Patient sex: M
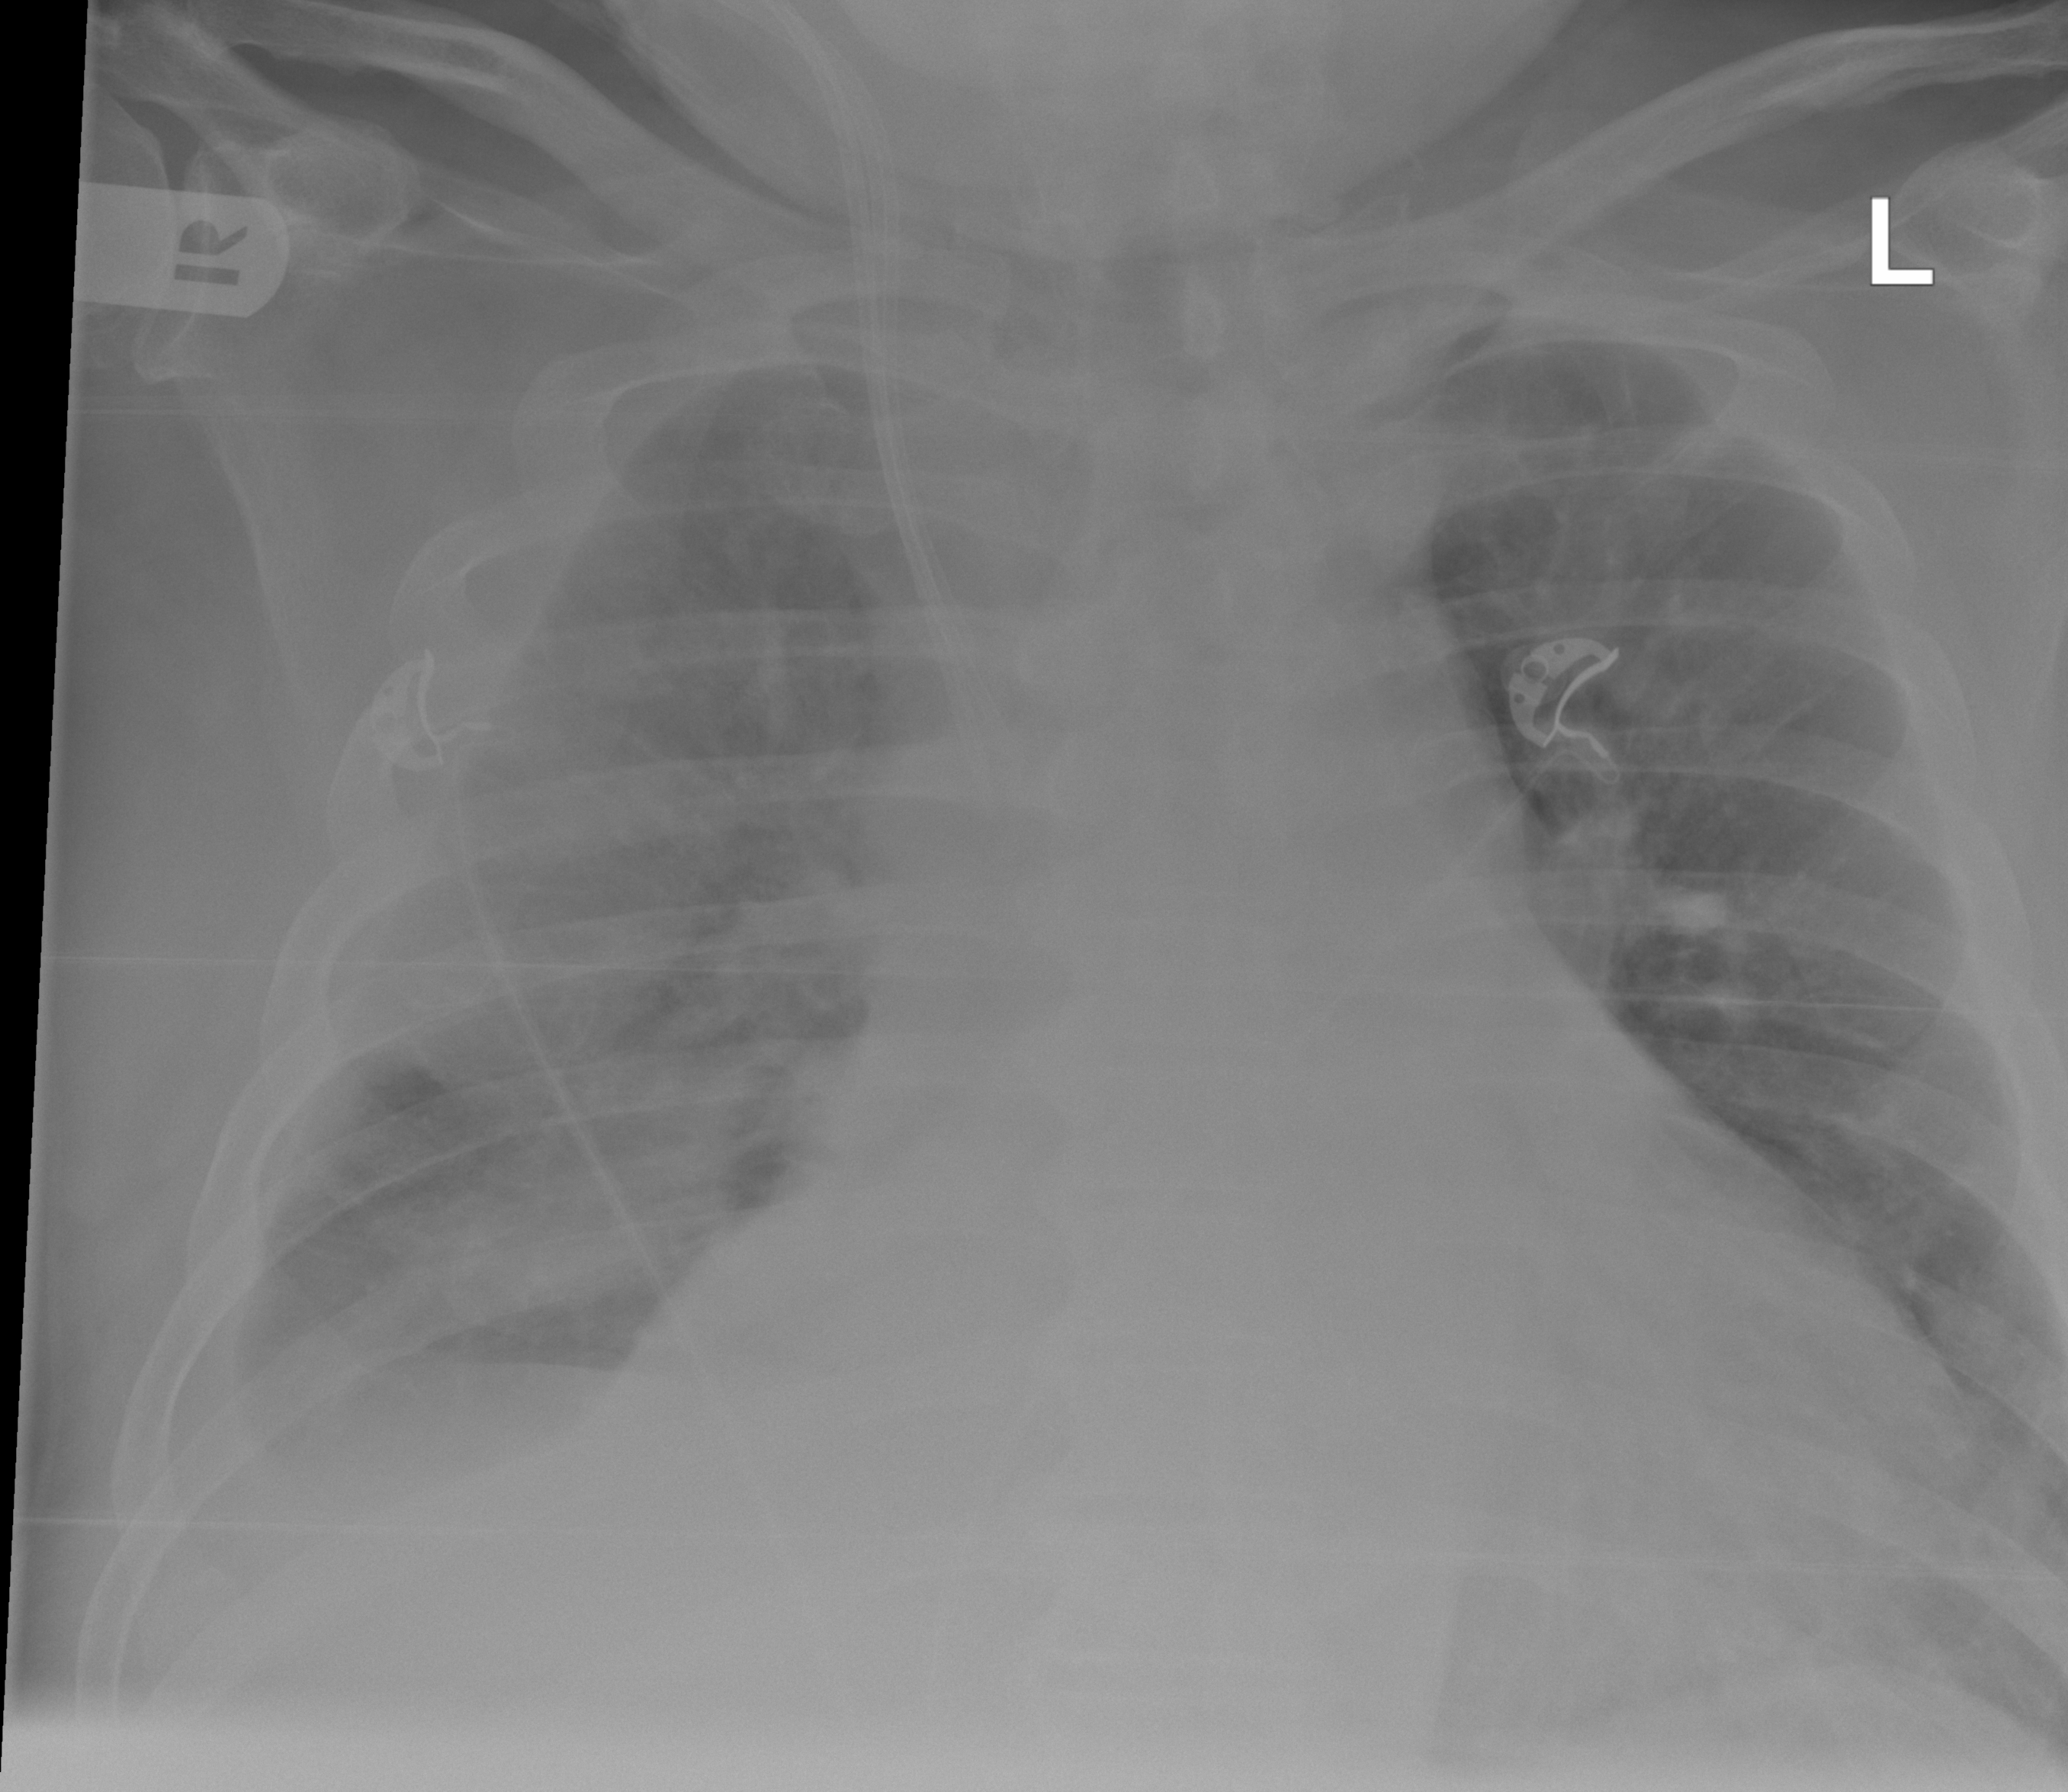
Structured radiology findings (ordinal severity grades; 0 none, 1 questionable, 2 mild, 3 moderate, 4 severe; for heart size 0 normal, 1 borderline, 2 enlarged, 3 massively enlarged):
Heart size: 2
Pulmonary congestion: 2
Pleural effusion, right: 3
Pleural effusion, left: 0
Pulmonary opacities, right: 1
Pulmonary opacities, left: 0
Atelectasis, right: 2
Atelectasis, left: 0